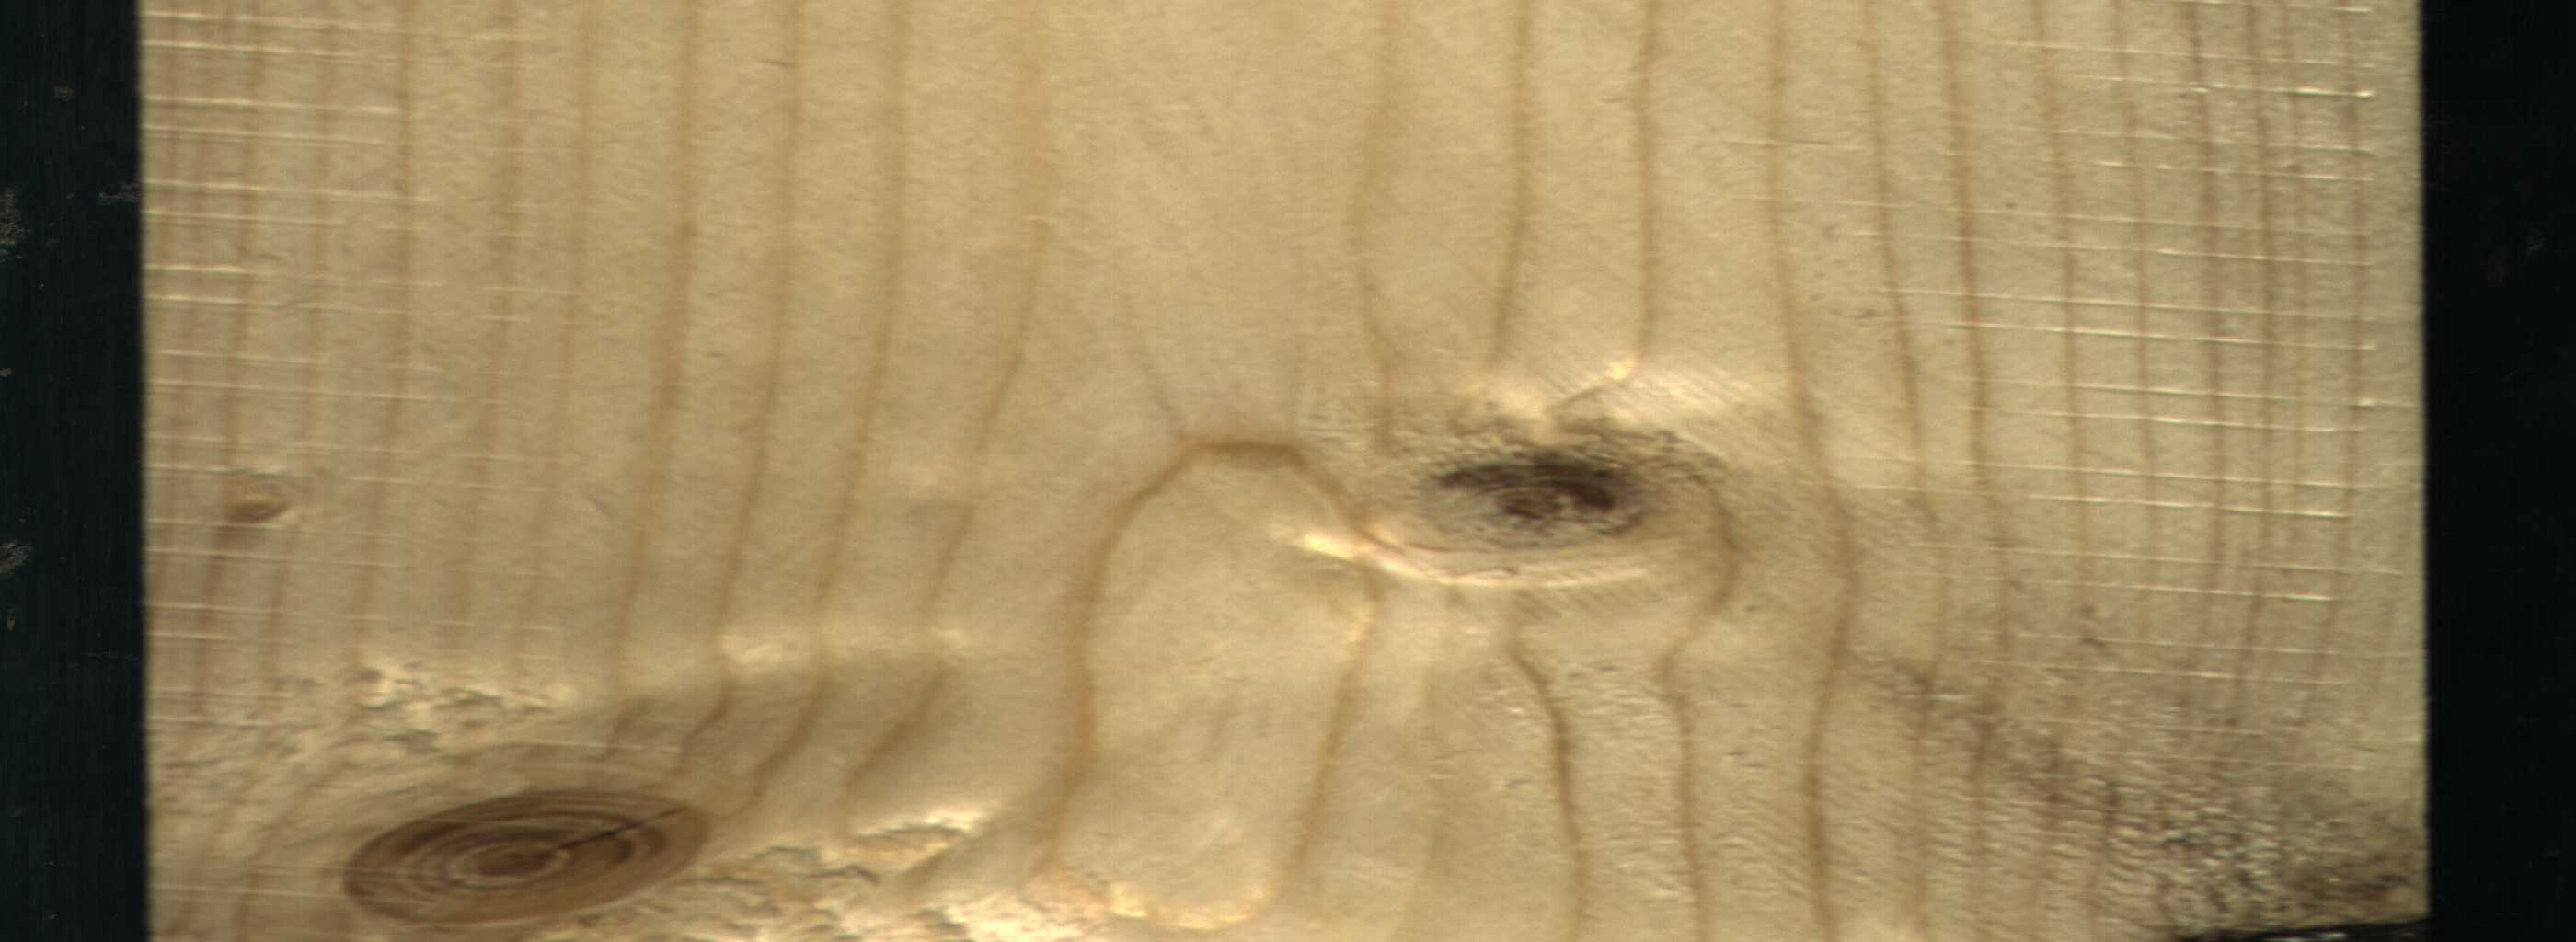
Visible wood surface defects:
Knot_missing
Live_Knot
Live_Knot